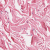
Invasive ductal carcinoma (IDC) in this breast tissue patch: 0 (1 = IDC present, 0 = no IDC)